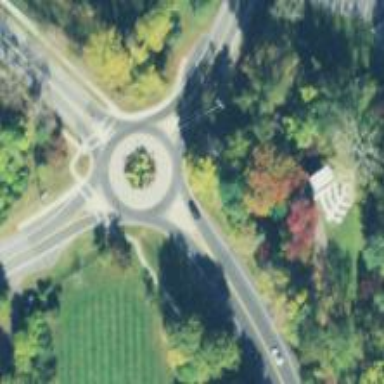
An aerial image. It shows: Roundabout at tertiary road junction.